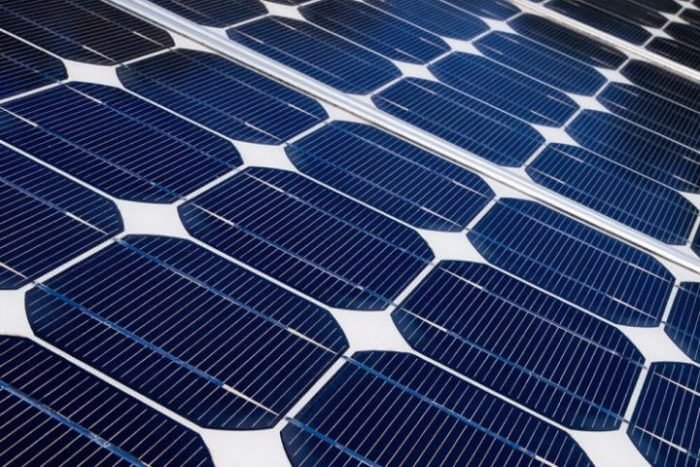
Label: Clean